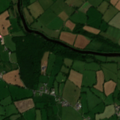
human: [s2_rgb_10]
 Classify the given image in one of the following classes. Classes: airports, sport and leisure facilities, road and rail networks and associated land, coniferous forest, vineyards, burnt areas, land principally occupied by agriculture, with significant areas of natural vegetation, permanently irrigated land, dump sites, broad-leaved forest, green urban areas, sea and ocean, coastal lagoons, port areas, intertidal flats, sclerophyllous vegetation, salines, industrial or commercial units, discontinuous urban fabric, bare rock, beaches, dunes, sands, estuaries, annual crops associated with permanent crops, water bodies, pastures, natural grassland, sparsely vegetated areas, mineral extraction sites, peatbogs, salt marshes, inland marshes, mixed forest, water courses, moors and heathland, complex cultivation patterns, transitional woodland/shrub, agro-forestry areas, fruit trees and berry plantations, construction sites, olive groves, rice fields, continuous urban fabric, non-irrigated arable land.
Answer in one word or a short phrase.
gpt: pastures, mixed forest